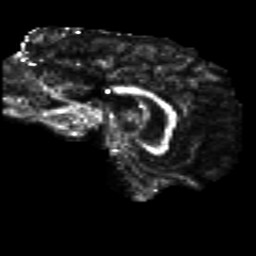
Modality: FA
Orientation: sagittal
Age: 21
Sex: male
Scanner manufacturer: siemens
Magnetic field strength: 3 T
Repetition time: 8.8 s
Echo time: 0.085 s